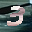
Label: 3